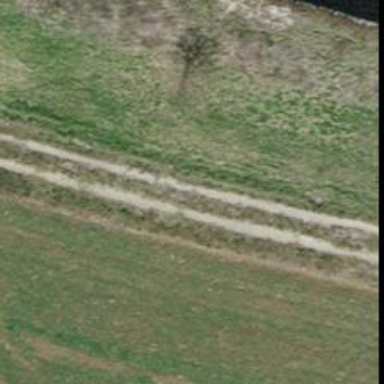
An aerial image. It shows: Agricultural track with grade2 tracktype.